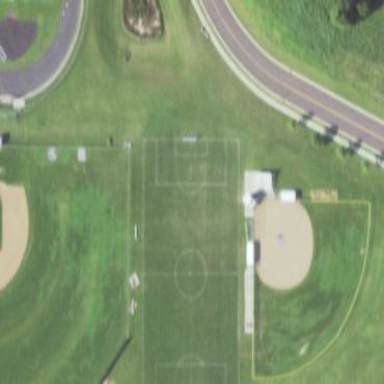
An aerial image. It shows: Grass pitch used for soccer.